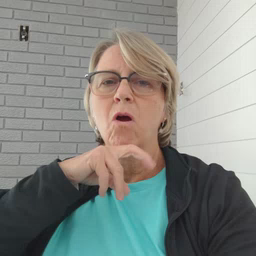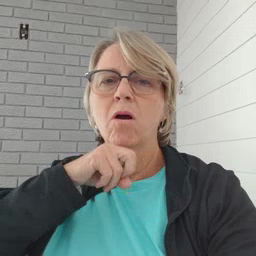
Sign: frog